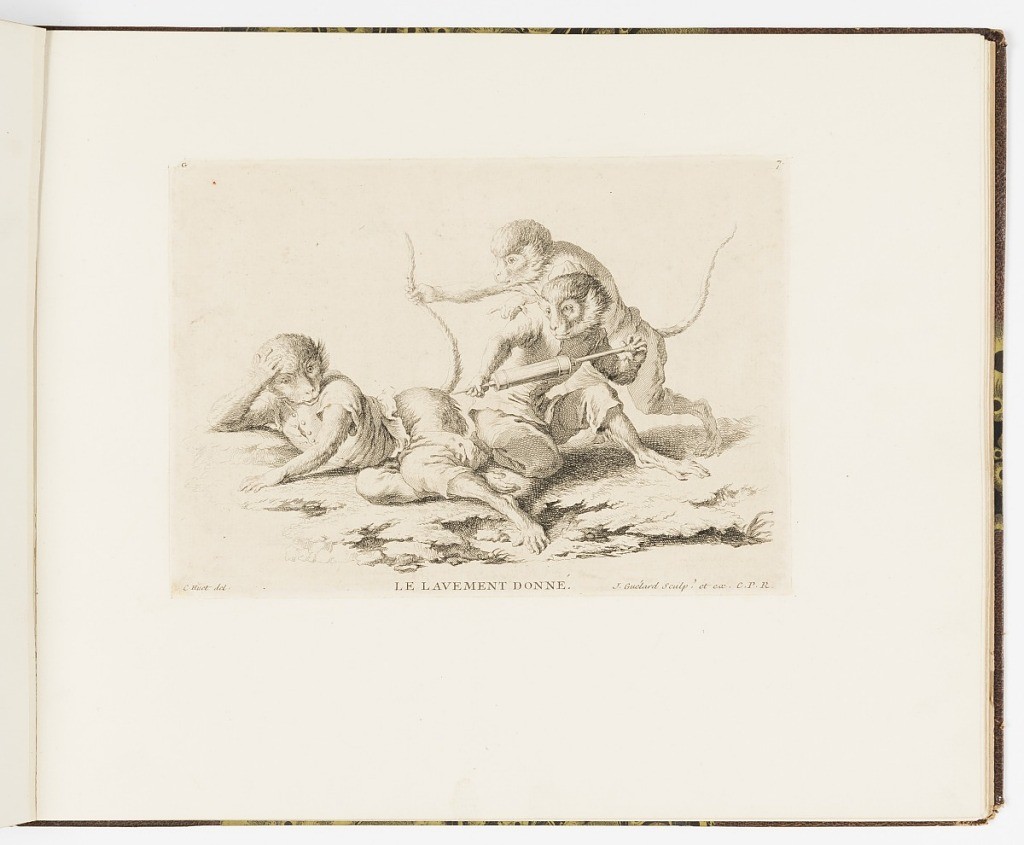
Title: LE LAVEMENT DONNÉ
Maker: Christophe Huet, French, 1695 – 1759
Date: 1743
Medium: Etching on laid paper
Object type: Bound print
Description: Plate 7 of a series of 23 prints featuring monkeys acting as humans in various figural scenes. In outdoor setting, a group of three monkey figures dressed in human costume. The monkey at left reclines with its rear end exposed. He holds his hand at his head and has a shocked expression. The other two monkeys at right prepare to give him an enema. A kneeling monkey in the background holds the reclining monkey's tail and points. A seated monkey in the foreground holds a large syringe to the rear end of the reclining monkey.